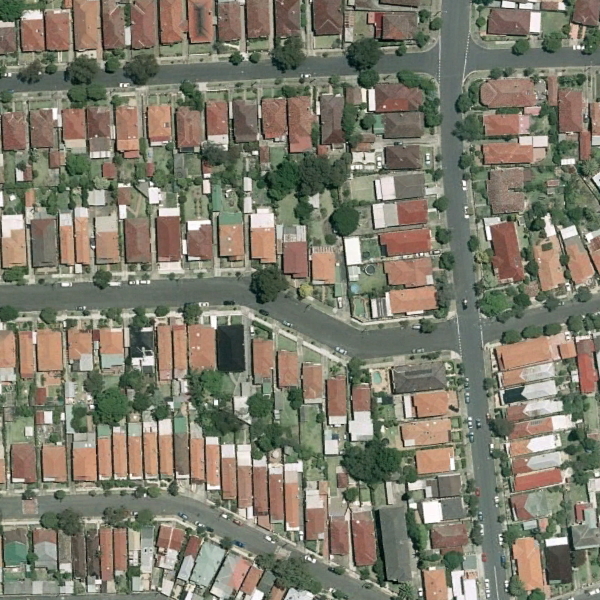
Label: DenseResidential